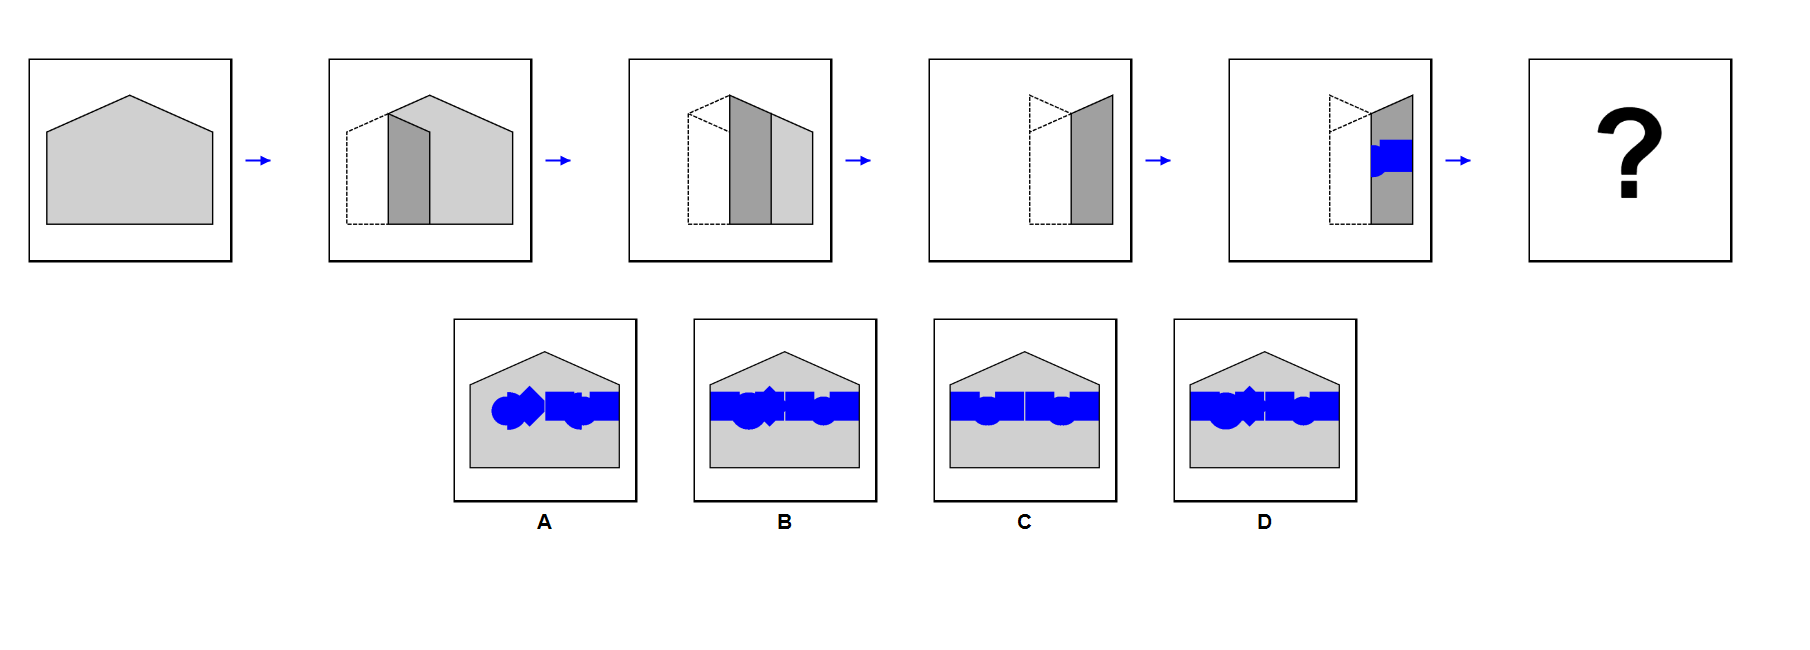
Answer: C